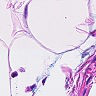
Metastatic tissue present: no